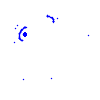
Particle: electron